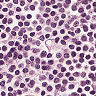
Metastatic tissue present: no